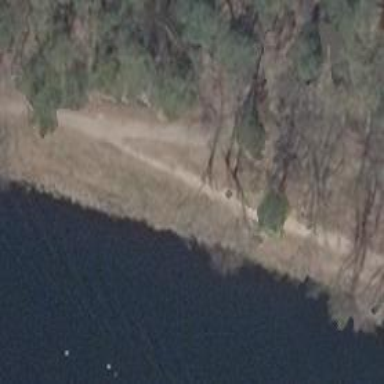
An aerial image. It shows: Gravel path.